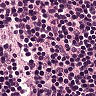
Metastatic tissue present: no